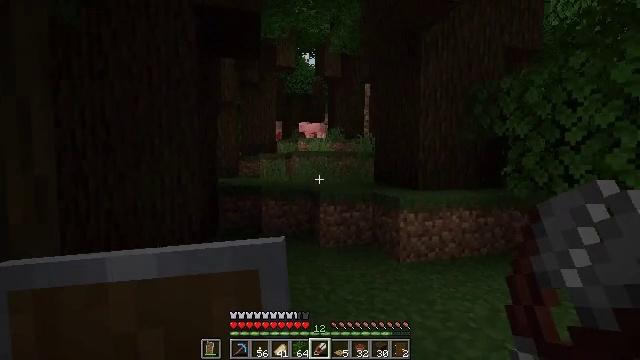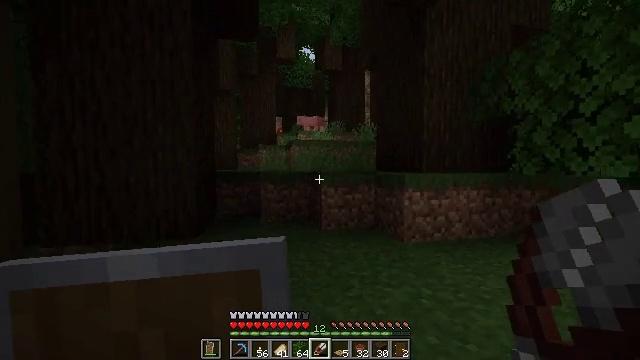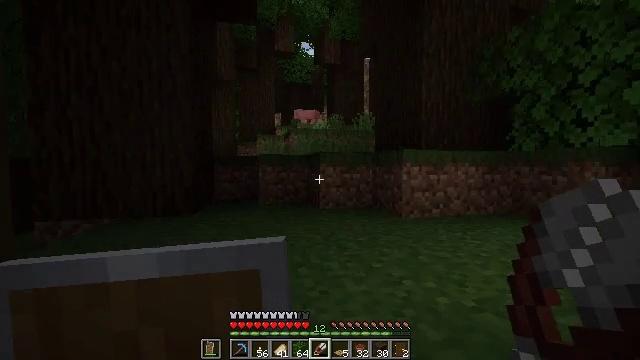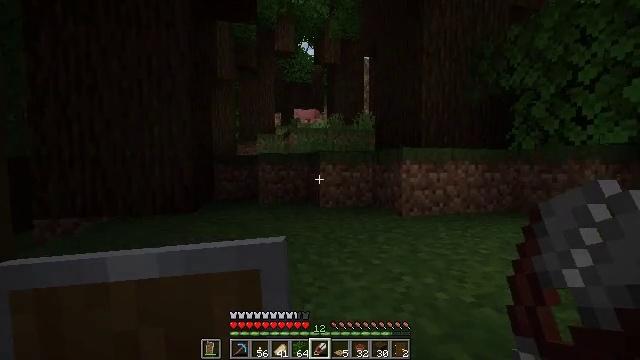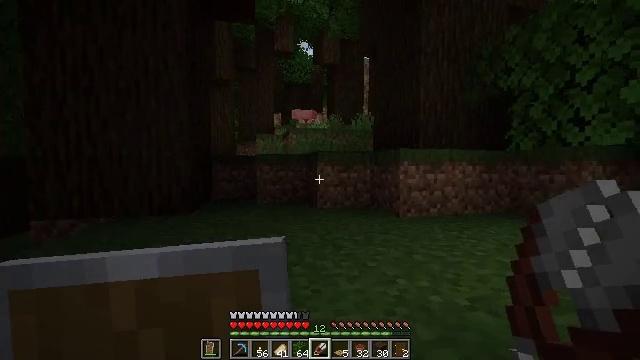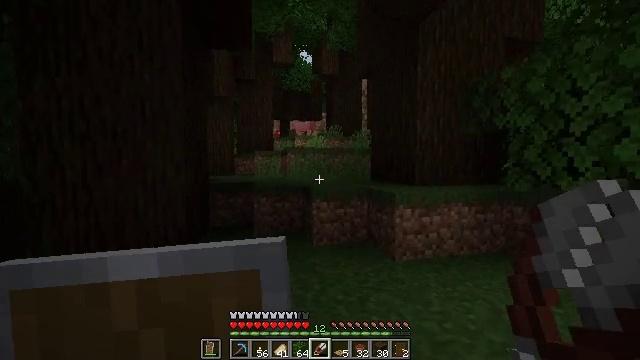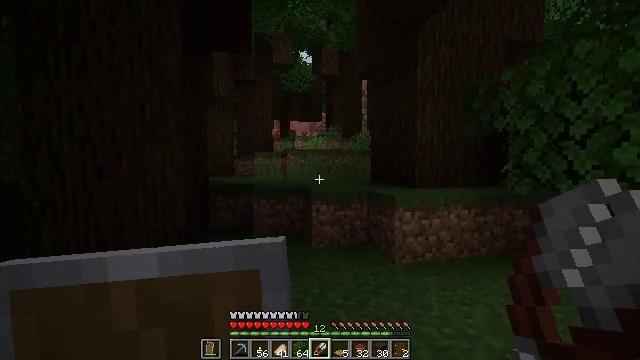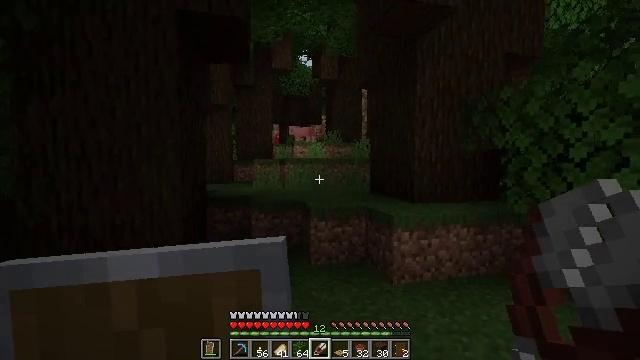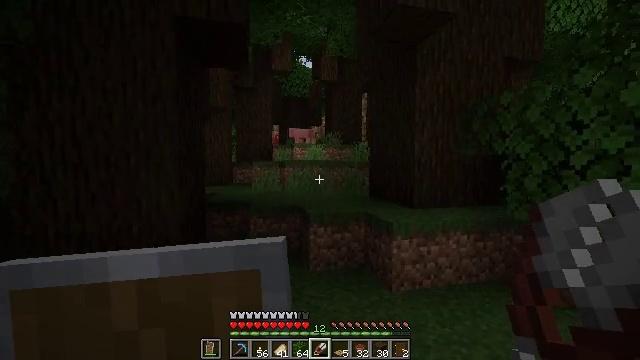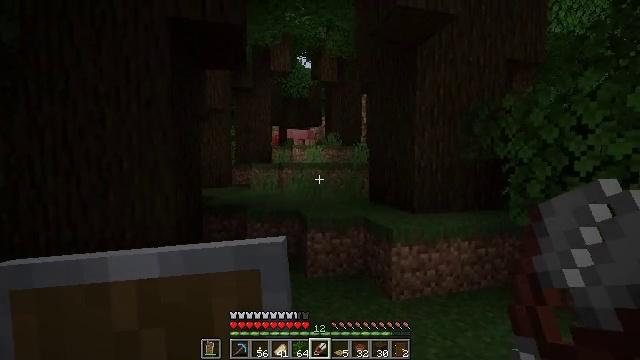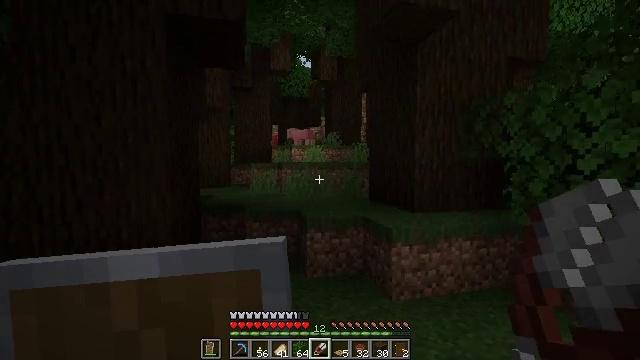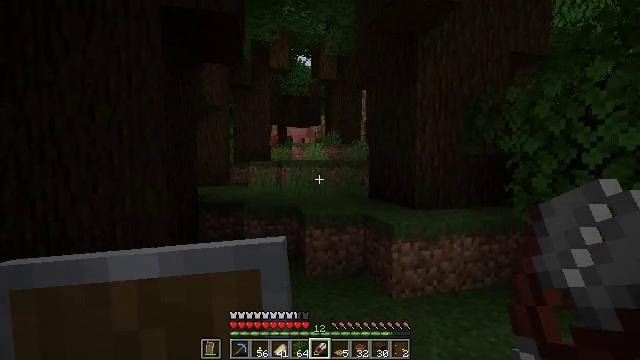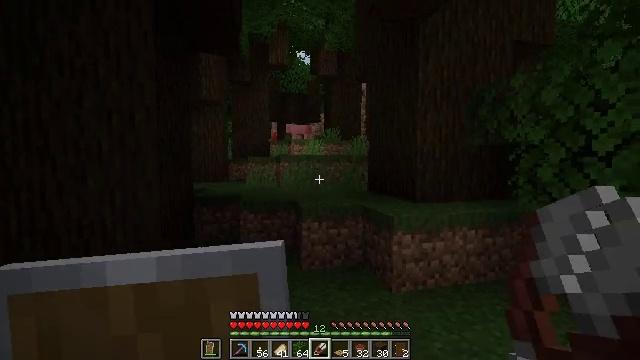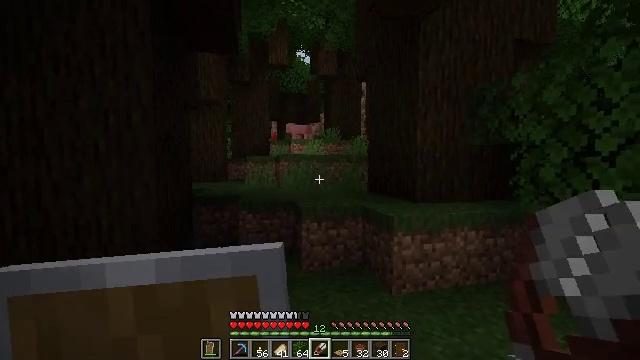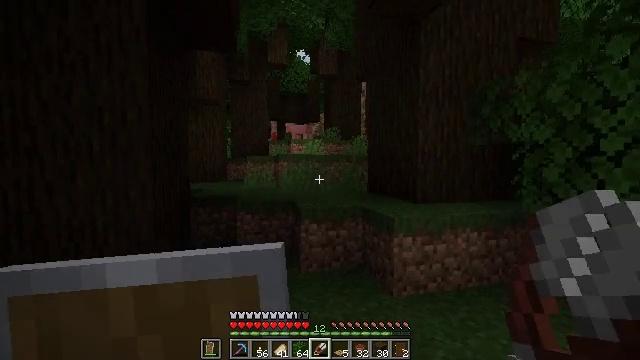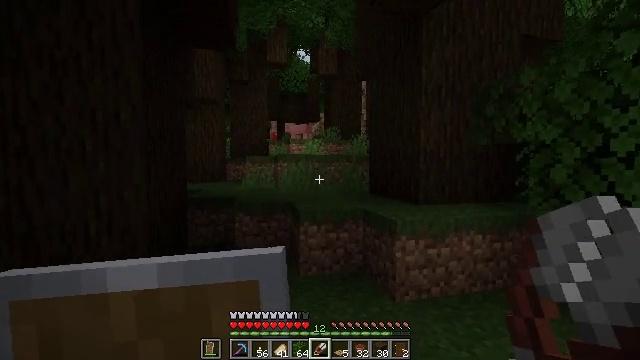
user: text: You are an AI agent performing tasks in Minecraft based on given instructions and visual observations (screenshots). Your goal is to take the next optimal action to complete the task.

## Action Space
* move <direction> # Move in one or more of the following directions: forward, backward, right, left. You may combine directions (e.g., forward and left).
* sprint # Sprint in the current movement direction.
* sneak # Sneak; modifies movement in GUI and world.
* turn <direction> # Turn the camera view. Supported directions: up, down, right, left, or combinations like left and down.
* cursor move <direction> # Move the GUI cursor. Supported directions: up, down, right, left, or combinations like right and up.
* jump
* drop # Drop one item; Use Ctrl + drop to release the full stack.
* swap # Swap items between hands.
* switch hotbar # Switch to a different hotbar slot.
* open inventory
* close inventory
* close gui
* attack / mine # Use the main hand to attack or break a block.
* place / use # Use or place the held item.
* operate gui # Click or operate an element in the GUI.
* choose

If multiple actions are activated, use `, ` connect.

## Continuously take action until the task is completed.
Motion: motion action
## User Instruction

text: Mine the azure bluet flower.
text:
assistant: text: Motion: move forward
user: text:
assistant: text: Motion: move forward
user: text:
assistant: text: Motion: move forward
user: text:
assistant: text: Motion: move forward, jump
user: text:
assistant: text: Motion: move forward, jump
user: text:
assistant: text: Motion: move forward, jump
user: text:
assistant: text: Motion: move forward, jump
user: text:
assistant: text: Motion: move forward, jump
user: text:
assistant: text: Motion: move forward, jump
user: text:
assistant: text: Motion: move forward
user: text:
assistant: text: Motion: no_op
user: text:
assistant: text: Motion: no_op
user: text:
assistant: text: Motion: no_op
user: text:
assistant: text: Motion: no_op
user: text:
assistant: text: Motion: move forward
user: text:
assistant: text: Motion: move forward
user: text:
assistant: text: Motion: move forward
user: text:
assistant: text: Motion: no_op
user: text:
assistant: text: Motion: move forward
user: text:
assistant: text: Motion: move forward
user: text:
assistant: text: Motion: move forward
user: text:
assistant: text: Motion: move forward
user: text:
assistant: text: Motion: move forward
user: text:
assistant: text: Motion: move forward, jump
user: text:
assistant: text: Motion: move forward, jump
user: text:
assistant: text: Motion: move forward, jump
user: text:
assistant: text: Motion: move forward, jump
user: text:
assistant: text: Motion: move forward, jump
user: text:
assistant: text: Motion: move forward
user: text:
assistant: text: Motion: move forward